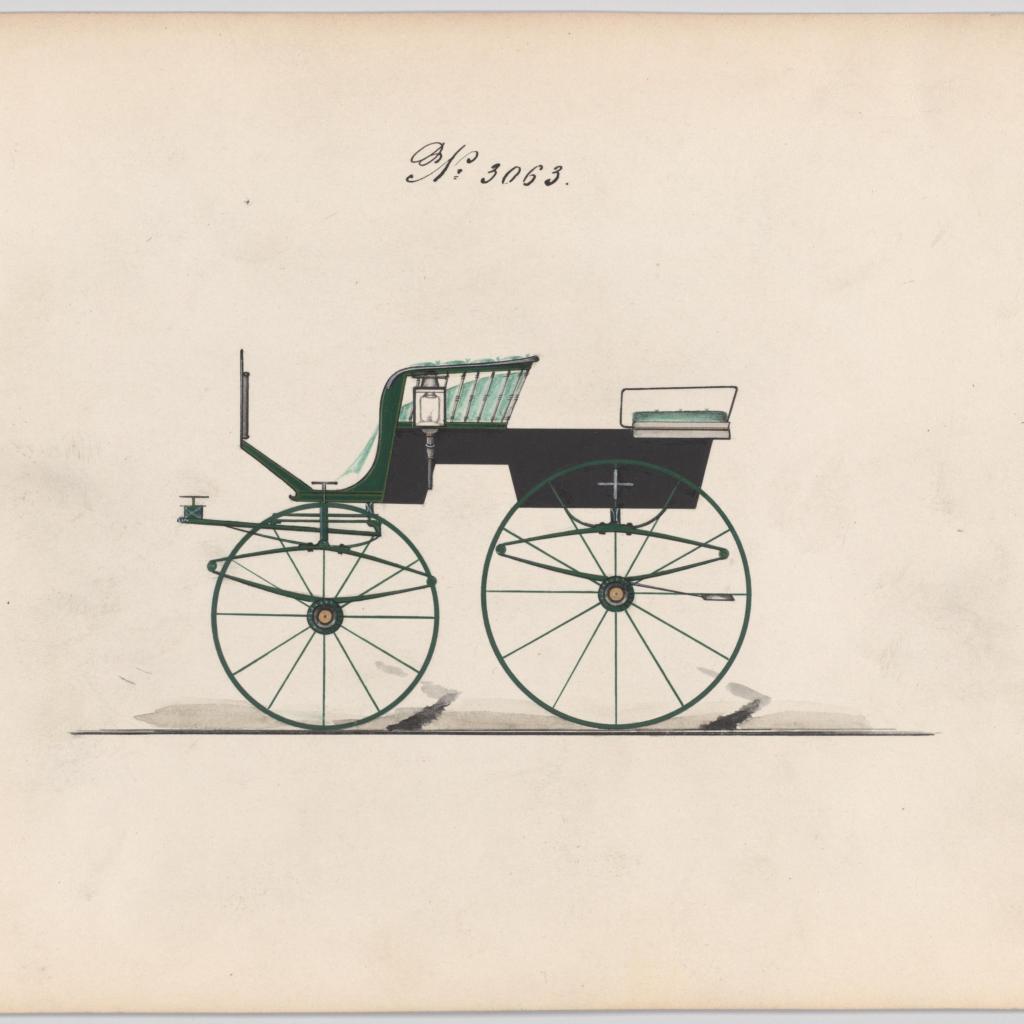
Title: Design for T-Cart, no. 3063
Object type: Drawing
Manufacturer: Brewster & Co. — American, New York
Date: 1874
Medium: Pen and black ink watercolor and gouache with gum arabic
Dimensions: Sheet: 6 15/16 × 9 7/8 in. (17.6 × 25.1 cm)
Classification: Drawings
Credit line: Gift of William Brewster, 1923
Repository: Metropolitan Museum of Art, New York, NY